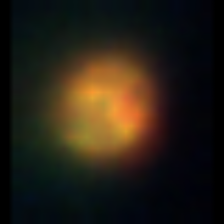
Taxon: NanoPlankton
Group: Other